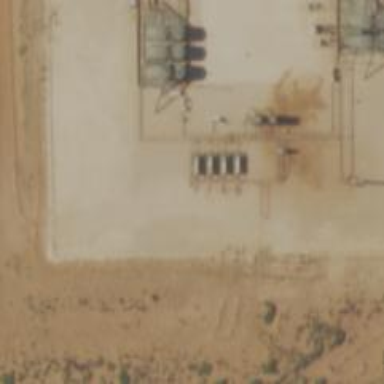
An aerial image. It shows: Petroleum well.